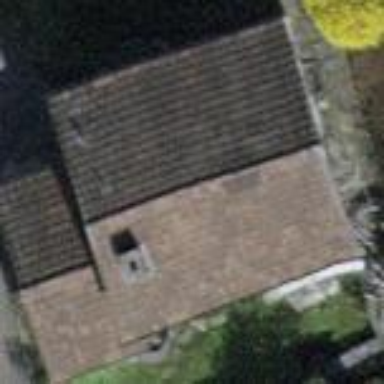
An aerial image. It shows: Detached building.